Interaction volume radius: 10 \u00c5
Interaction volume height: 15 \u00c5
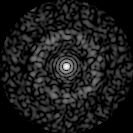
Disorder parameter: 0.8467